Aerial crown-view tile of a tropical tree (Barro Colorado Island, Panama), acquired 20250217:
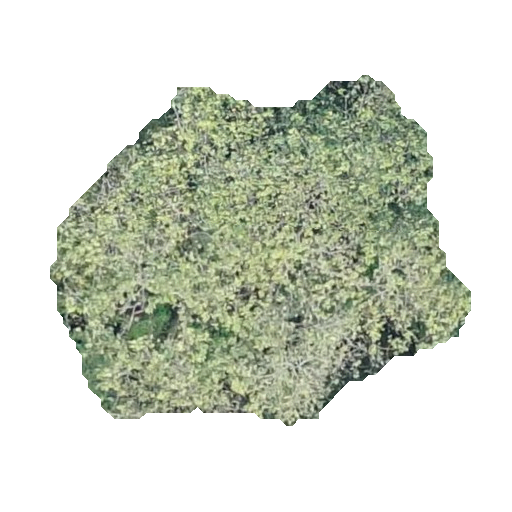
Species: Apeiba membranacea
GBIF accepted scientific name: Apeiba membranacea
Crown area: 155.765 m²